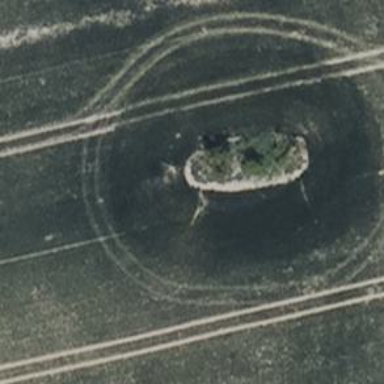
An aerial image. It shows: Hunting stand.